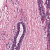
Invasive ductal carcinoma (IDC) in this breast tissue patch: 0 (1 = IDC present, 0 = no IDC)